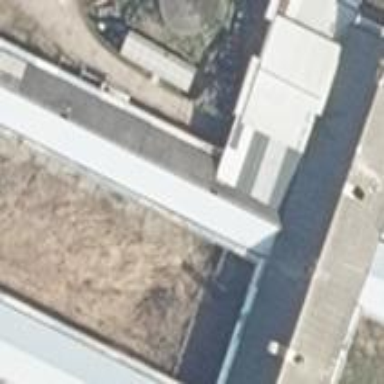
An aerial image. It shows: Sty building.